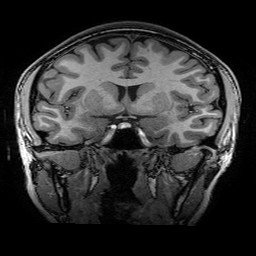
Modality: T1w
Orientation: sagittal
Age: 19
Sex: female
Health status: healthy